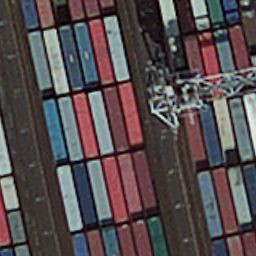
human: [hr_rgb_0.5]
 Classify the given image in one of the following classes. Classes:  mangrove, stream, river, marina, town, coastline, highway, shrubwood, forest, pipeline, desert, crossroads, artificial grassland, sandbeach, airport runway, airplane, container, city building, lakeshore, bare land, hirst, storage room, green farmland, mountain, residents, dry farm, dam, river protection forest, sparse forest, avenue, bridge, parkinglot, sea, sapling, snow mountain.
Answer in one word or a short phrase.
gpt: container